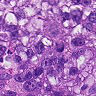
Metastatic tissue present: yes